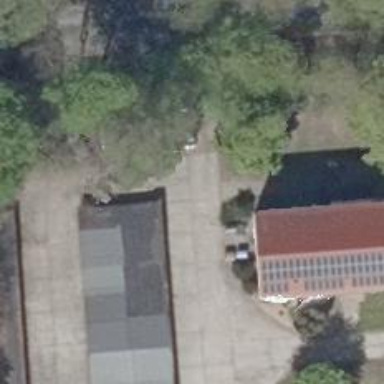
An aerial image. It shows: Concrete driveway made of plates.